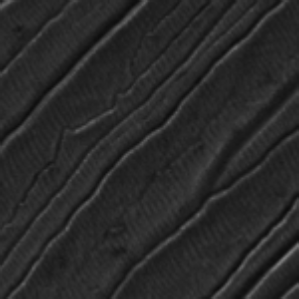
Label: frost